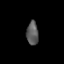
Tissue: prostate
Cell type: B cells
Senescence score: 0.7916
Nuclear area (px): 275
Mean DAPI intensity: 89.513